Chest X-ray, PA view. Patient: 24 years old, sex M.
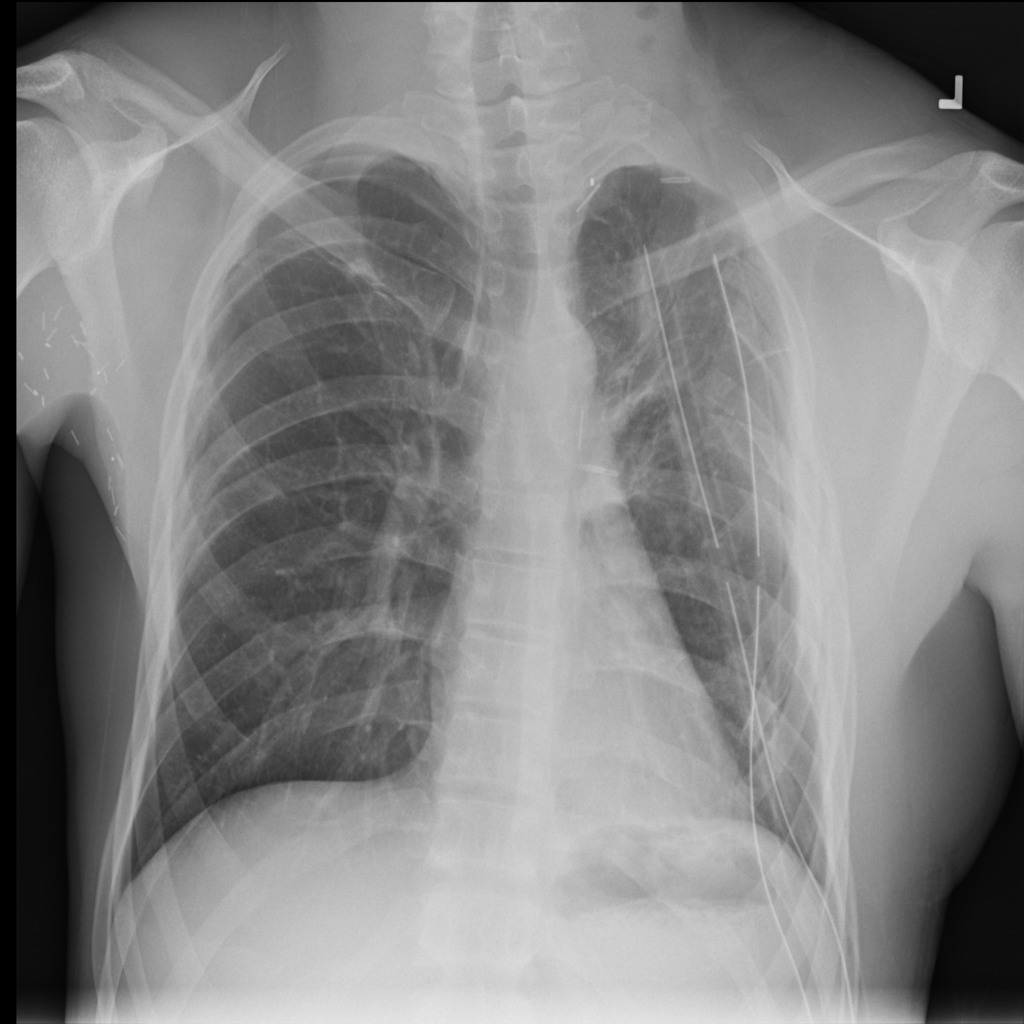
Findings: No Finding